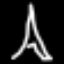
Label: The Eiffel Tower